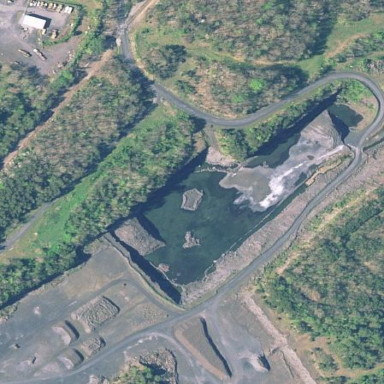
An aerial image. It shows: Quarry area.